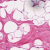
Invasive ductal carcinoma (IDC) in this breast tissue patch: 0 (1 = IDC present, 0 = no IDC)